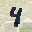
Label: 4